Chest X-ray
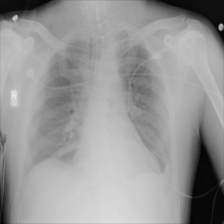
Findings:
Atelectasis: positive
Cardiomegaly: negative
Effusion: negative
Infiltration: negative
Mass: negative
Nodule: negative
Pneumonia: negative
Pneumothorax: negative
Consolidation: negative
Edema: negative
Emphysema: negative
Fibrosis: negative
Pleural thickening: negative
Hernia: negative